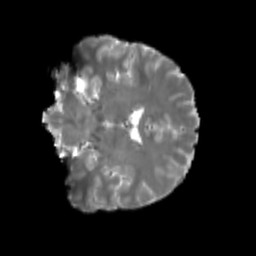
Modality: T2w
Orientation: coronal
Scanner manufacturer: siemens
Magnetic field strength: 3 T
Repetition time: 4 s
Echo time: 0.0594 s